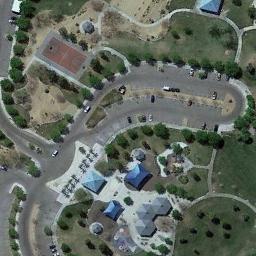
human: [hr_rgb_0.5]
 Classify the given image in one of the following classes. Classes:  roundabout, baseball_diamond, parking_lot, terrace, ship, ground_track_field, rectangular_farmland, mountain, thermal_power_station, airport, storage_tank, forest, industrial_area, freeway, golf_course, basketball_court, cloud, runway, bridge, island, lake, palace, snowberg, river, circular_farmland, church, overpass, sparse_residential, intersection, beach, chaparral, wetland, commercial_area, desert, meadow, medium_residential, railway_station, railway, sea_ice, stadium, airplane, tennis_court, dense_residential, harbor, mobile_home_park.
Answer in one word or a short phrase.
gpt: basketball_court